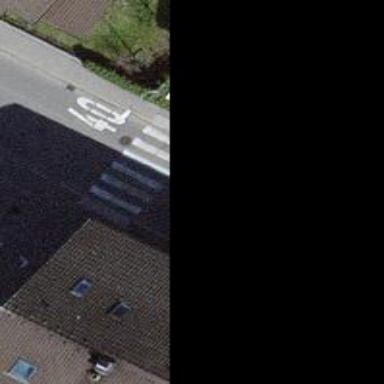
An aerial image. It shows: Marked zebra crossing with white markings.